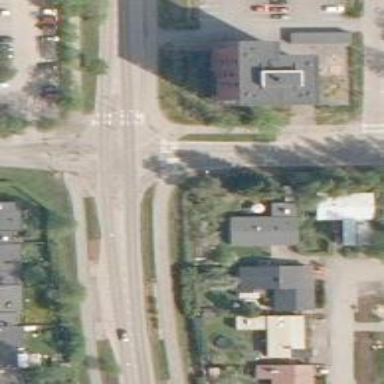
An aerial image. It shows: Uncontrolled zebra crossing on the road.